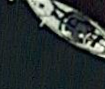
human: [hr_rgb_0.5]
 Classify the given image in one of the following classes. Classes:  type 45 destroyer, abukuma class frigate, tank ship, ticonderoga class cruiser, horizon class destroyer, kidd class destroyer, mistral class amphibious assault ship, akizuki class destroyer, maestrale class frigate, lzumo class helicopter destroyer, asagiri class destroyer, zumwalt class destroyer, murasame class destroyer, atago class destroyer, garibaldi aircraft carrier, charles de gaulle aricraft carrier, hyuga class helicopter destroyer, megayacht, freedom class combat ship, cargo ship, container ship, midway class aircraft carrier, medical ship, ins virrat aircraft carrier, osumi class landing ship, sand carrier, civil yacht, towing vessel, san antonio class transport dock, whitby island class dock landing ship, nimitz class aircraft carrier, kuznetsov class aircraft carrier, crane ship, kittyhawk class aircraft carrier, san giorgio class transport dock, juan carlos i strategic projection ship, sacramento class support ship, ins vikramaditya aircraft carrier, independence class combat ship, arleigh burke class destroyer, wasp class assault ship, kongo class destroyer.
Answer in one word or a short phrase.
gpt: Civil yacht